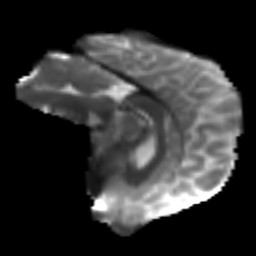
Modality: T2w
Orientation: sagittal
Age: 30
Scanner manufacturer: siemens
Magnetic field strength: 3 T
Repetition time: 4.52 s
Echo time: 0.084 s